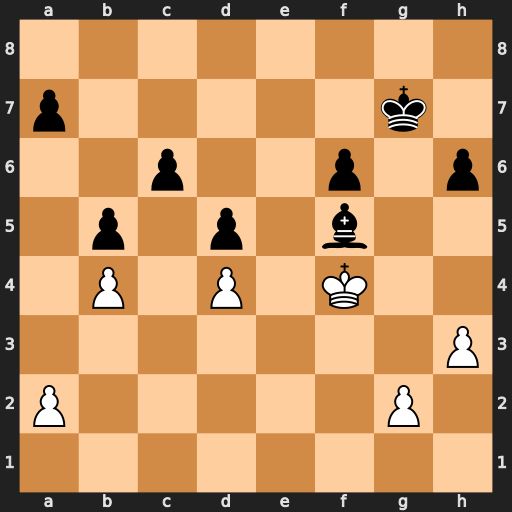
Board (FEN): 8/p5k1/2p2p1p/1p1p1b2/1P1P1K2/7P/P5P1/8
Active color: w
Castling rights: -
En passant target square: -
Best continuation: Kxf5 Kf7 g4 Ke7 h4